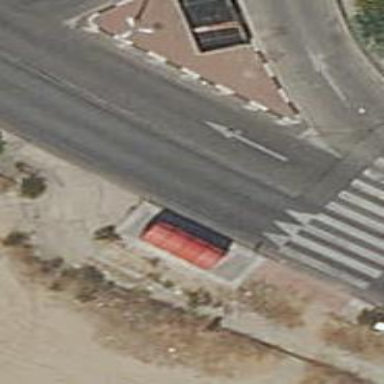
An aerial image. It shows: Bus stop with shelter. It is platform for public transport.